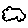
Label: cloud